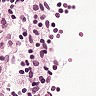
Metastatic tissue present: no